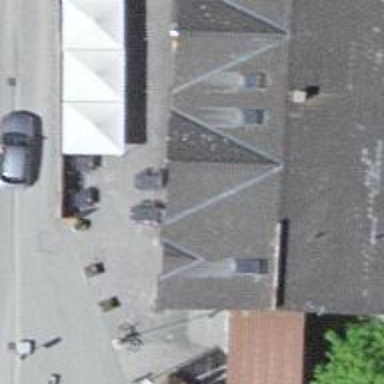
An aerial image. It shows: Restaurant.